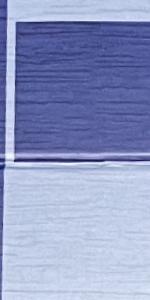
Label: Empty